Question: I have a Lat/Long vector, and another with Z values that I need to show on a 3d map just like the one on the right of the following figure. I tried bar3 but it's combuersome as it requires creating multiple graphs.
here's some code:
'''
S4 = shaperead(filename)
plot([S4.X],[S4.Y],'k'); % plots the map from a shapefile I loaded previously
XX = [-50 -51 ...];
YY = [-1 -2 ...];
ZZ = [ 2.2 3.2 ... ];
stem3(XX,YY,ZZ) % this is an option, but doesn't look good!! :(
'''
Any ideas on how can I do this?
thx!

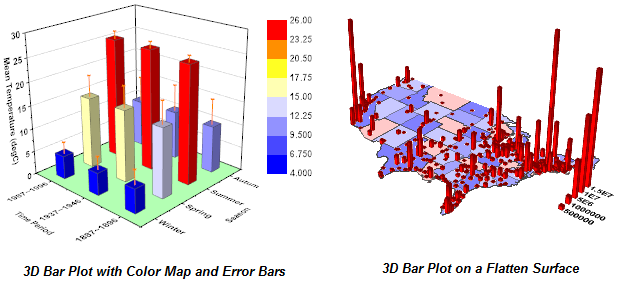
Answer: So based in the ability of relocating 'bar3' wherever you want here there is a simple code that does the job.
Things that does not and may be interesting for you:
1- Fill the map.
2.-Set the ligth
3.-Create the labels
2 and 3, they can be easily done. 1 I dont know.

'''
clear;clc;
S = shaperead('usastatehi.shp')
S(2)=[]; % Delete Alaska
S(10)=[];% Delete Haway
hold on
plot([S.X],[S.Y],'k'); % plots the map from a shapefile I loaded previously
% syntetic data
Y=[40,45,25];
X=[-100,-85,-80];
Z=[0.5 2.3 1.4];
cmap=colormap(strcat('parula(',num2str(length(Z)),')')); % Create a colormap. Change parula for anything you preffer
ar=abs(diff(ylim))/abs(diff(xlim));
for ii=1:length(X)
h=bar3(Z(ii));
Xaux=get(h,'Xdata');
Xaux=Xaux-1+X(ii);
set(h,'Xdata',Xaux)
Yaux=get(h,'Ydata');
Yaux=Yaux-1+Y(ii);
set(h,'Ydata',Yaux)
set(h,'FaceColor',cmap(ii,:));
end
axis off
'''